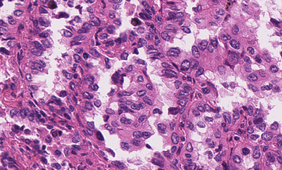
Tumor epithelial tissue: yes
Tumor-associated stroma tissue: yes
Normal tissue: no